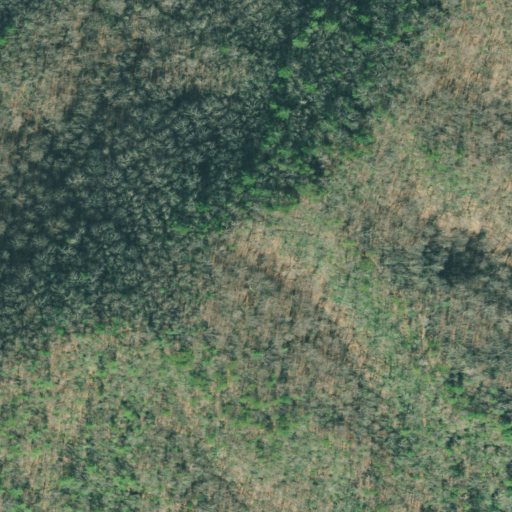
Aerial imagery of ridge(s) in Georgia named Tumbling Lead containing deciduous forest, mixed forest, and evergreen forest